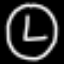
Label: clock